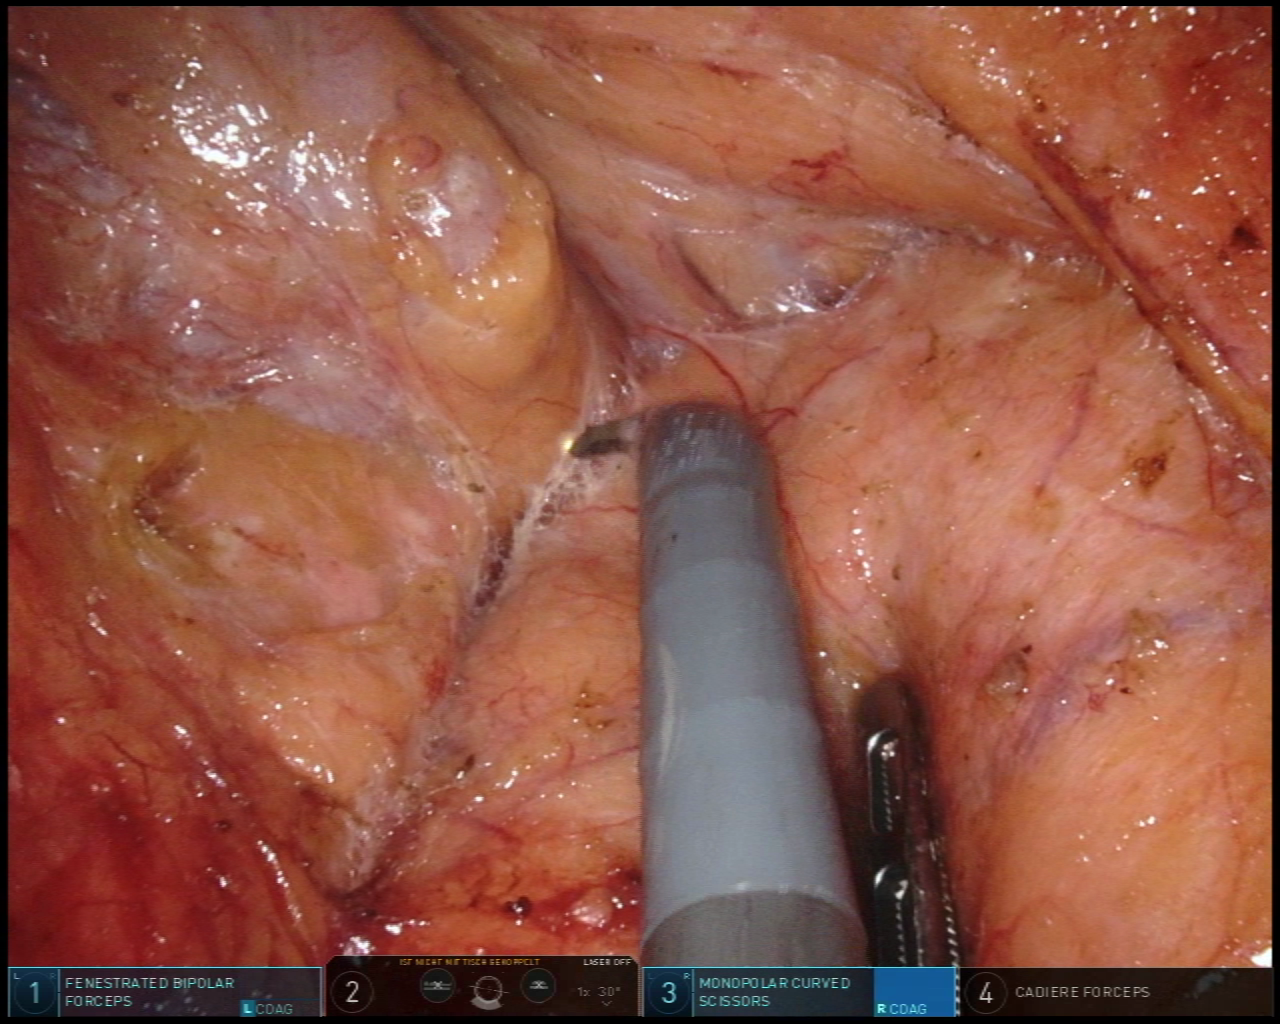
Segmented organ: pancreas
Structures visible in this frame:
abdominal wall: no
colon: yes
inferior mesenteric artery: no
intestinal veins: no
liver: no
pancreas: yes
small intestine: no
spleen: no
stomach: no
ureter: no
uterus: no
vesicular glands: no